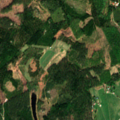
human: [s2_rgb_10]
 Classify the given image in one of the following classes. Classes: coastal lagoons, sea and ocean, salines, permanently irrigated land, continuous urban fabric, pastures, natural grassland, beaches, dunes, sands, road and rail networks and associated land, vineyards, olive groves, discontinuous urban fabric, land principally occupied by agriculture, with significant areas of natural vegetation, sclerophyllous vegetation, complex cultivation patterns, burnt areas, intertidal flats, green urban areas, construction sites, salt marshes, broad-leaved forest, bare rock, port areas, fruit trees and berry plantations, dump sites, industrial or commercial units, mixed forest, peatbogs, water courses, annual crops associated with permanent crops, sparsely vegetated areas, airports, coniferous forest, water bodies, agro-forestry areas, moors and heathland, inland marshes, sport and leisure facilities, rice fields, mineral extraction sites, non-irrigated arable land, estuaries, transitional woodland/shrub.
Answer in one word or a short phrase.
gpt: land principally occupied by agriculture, with significant areas of natural vegetation, coniferous forest, mixed forest, transitional woodland/shrub